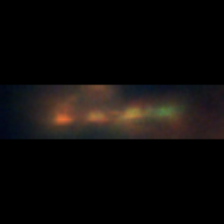
Taxon: Chaetoceros
Group: Diatoms